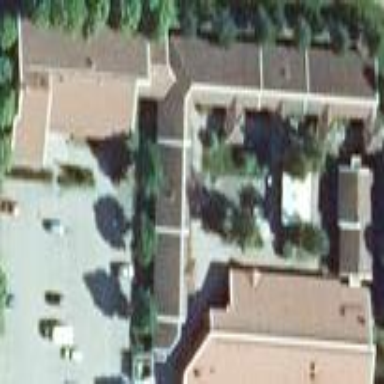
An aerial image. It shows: Social facility building.